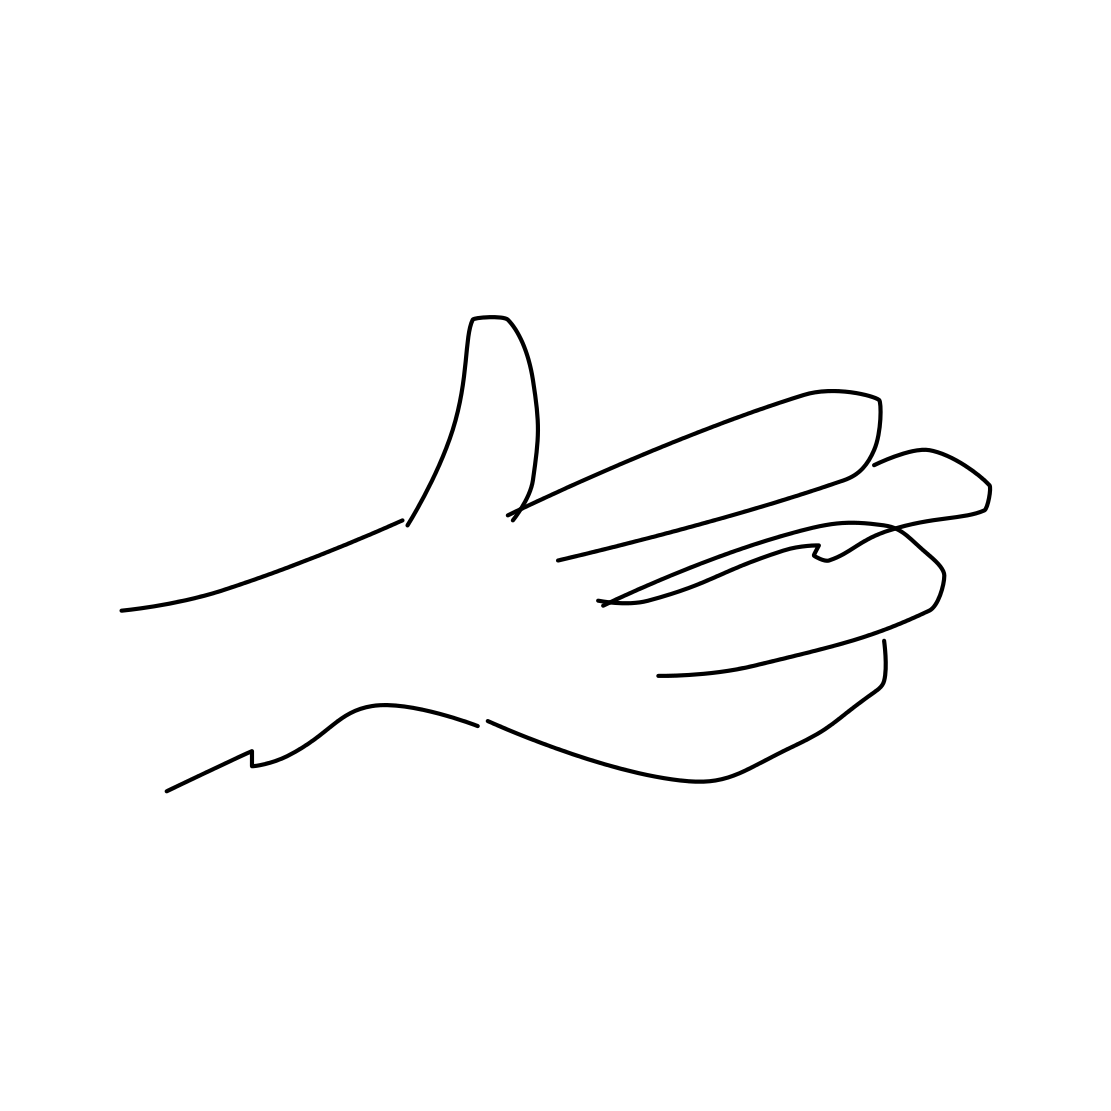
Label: hand